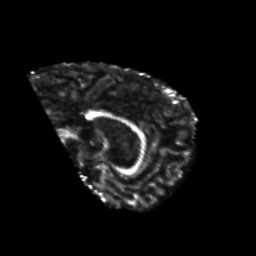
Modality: FA
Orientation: sagittal
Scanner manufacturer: siemens
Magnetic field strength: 3 T
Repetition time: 6.8 s
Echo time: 0.093 s